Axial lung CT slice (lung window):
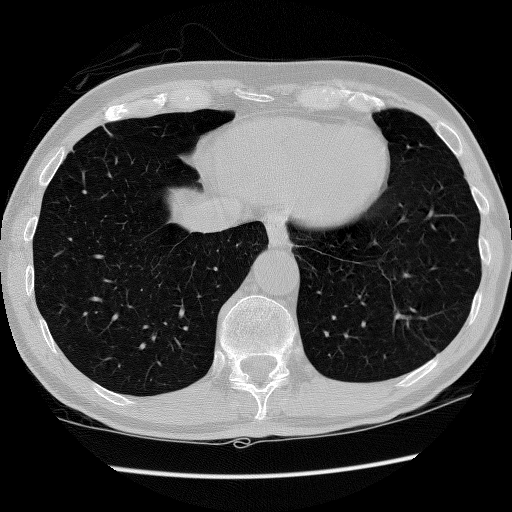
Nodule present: no